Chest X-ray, PA view. Patient: 37 years old, sex M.
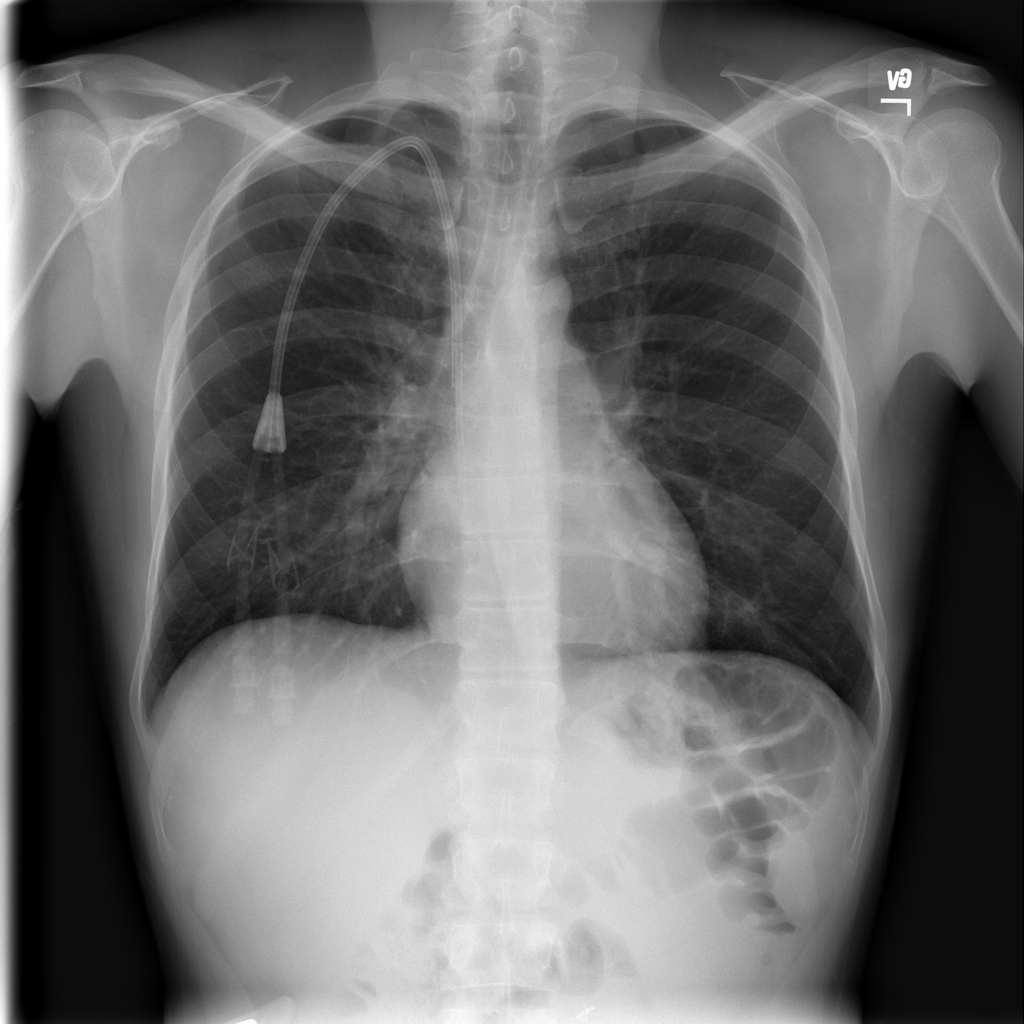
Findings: No Finding